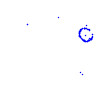
Particle: pion